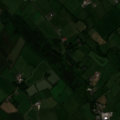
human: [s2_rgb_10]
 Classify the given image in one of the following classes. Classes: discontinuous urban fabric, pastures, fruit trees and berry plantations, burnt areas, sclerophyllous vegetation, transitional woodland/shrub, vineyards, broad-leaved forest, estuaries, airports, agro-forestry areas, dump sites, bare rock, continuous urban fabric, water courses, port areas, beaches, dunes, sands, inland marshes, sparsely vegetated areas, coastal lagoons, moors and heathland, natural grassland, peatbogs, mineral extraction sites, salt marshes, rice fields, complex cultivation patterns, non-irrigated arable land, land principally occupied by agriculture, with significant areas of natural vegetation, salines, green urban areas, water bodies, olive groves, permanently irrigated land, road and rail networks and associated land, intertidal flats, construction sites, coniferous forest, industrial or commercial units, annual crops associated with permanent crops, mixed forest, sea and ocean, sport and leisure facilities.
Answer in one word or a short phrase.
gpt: pastures, land principally occupied by agriculture, with significant areas of natural vegetation